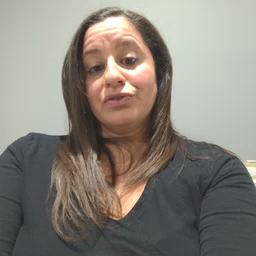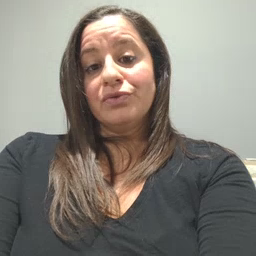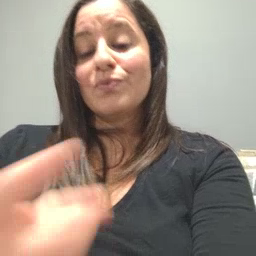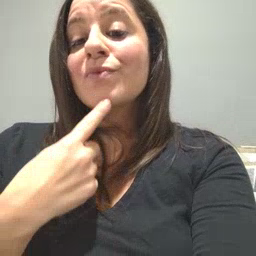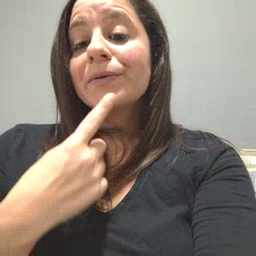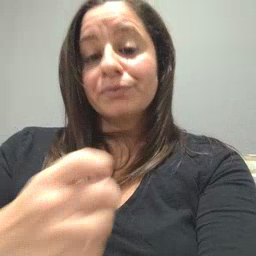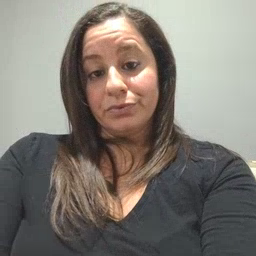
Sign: red